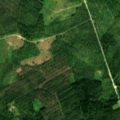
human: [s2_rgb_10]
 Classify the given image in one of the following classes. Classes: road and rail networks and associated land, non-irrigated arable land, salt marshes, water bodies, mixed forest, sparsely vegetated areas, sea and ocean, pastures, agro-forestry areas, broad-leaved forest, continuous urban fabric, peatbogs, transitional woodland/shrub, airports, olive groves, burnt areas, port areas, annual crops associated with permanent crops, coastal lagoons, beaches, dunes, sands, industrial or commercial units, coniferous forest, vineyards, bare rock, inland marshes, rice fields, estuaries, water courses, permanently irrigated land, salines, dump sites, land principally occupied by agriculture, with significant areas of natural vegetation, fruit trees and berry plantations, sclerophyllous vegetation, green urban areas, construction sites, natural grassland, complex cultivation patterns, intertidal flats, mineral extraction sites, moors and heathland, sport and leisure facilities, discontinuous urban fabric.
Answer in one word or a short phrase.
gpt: coniferous forest, mixed forest, transitional woodland/shrub